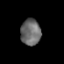
Tissue: prostate
Cell type: Myeloid cells
Senescence score: 0.6976
Nuclear area (px): 516
Mean DAPI intensity: 106.341